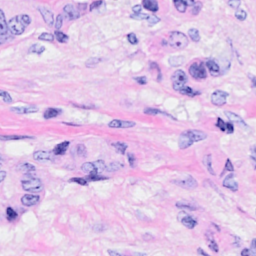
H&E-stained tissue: Breast